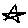
Label: star